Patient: sex M, age 65
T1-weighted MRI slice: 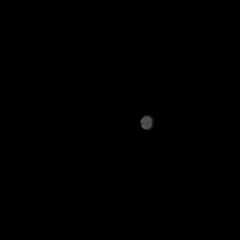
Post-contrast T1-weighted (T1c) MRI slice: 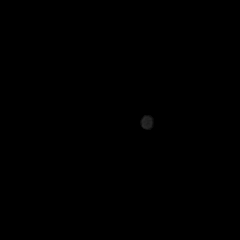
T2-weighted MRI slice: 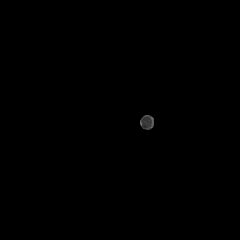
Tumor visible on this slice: no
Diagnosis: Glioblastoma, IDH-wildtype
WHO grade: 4